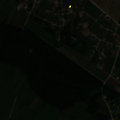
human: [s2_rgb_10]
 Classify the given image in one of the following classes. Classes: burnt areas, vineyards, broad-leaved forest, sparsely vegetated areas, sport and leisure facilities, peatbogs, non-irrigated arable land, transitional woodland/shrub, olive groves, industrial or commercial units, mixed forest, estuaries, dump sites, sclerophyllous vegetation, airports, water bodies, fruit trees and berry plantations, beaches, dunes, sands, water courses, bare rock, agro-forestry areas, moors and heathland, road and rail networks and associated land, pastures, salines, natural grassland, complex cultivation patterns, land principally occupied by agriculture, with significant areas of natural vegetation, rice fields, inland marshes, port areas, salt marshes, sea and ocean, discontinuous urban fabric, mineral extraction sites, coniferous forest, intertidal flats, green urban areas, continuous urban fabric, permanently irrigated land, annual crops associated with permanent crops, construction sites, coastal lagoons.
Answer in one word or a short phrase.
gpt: discontinuous urban fabric, non-irrigated arable land, pastures, complex cultivation patterns, mixed forest